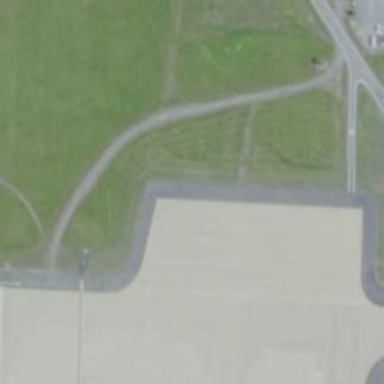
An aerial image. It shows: Apron at the airport.